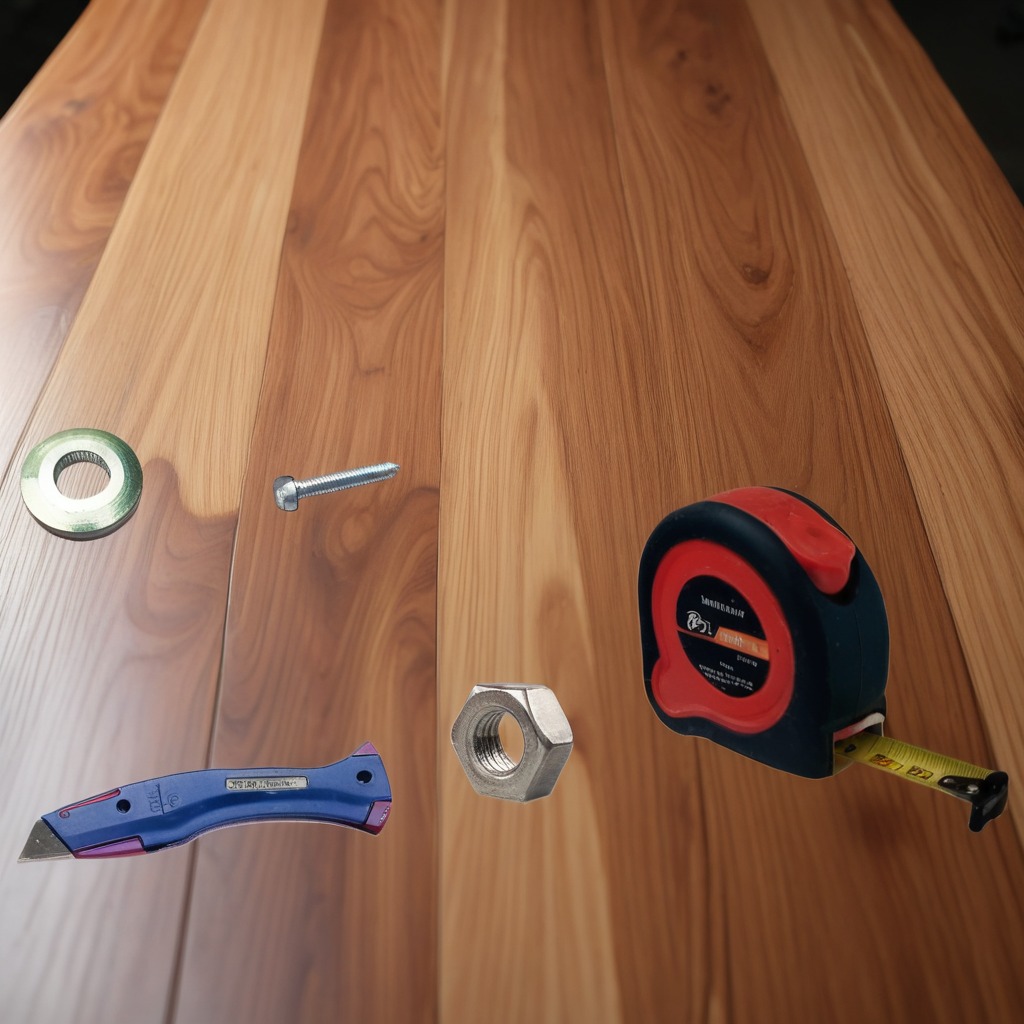
A utility knife, a flat metal washer, a measuring tape, a metal machine screw, and a metal nut are lying on the wooden table.